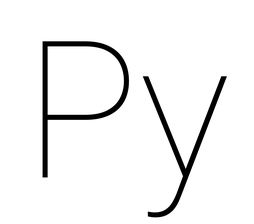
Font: Roboto_Thin